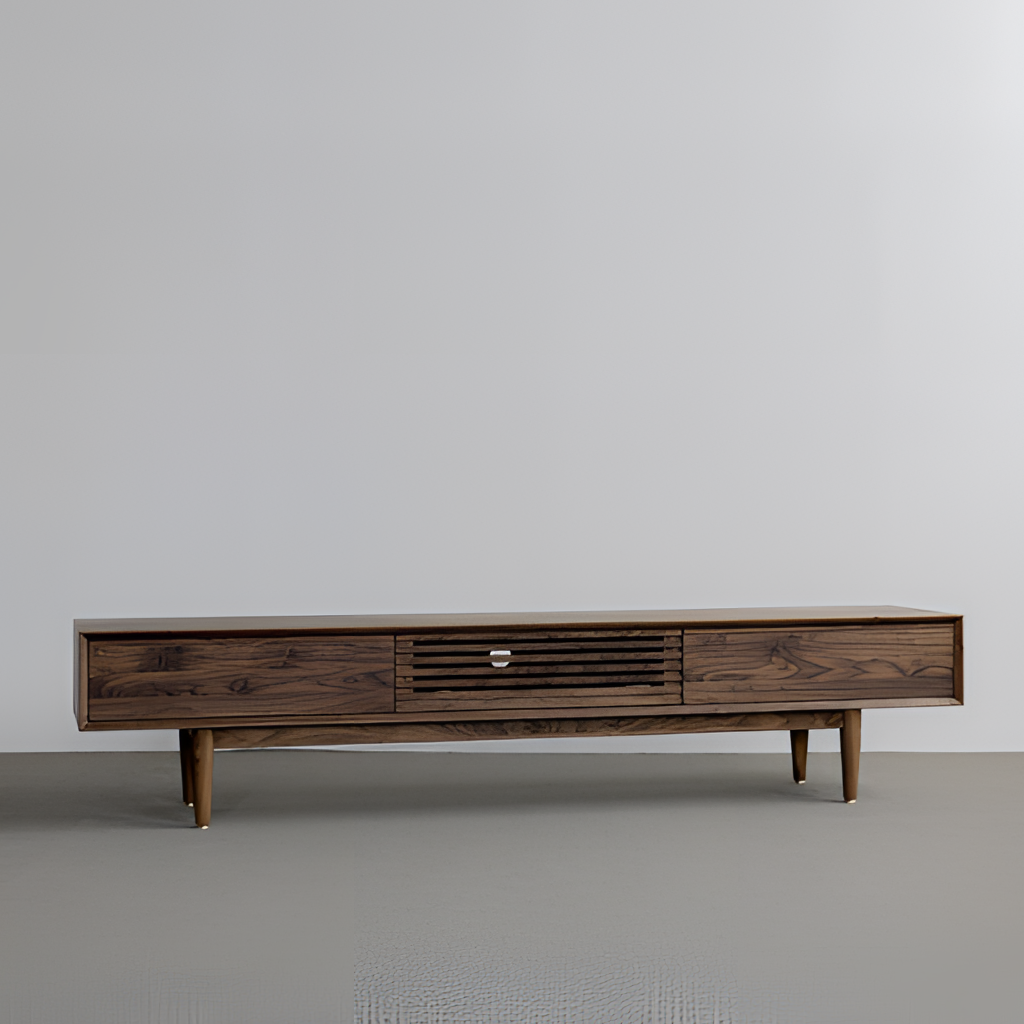
living room, wood media console, gray paint wallpaper, with solid pattern, gray concrete flooring, with smooth pattern, modern